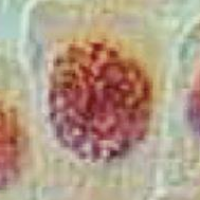
Label: prophase